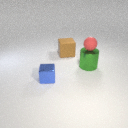
small red rubber sphere above large green metal cylinder